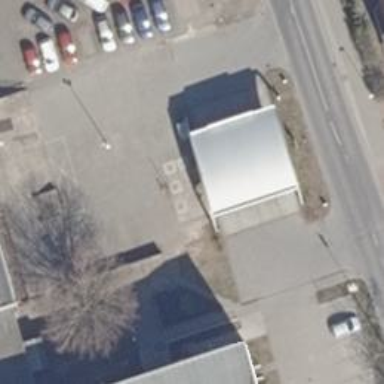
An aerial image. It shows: Fuel station.